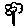
Label: flower